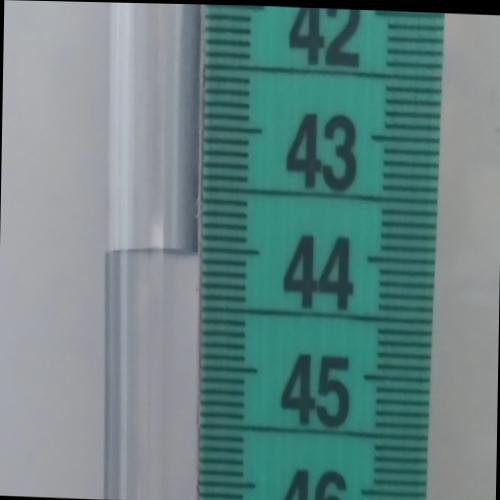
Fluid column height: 44.0 cm